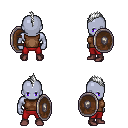
a pixel art fantasy rpg character, male body template, dark elf, purple skin, brown sleeveless shirt, red pants, white mohawk hairstyle, bracelets, maroon shoes, shield, four views (front, back, left, right), 2x2 character sprite sheet, small pixel art, hard edges, no anti-aliasing